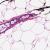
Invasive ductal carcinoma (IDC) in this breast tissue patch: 0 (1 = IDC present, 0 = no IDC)